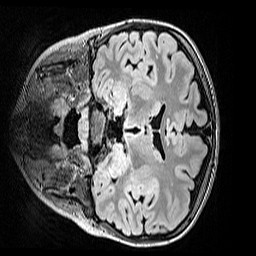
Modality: FLAIR
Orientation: coronal
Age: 11
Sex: female
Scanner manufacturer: siemens
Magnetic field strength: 3 T
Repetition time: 5 s
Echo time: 0.388 s